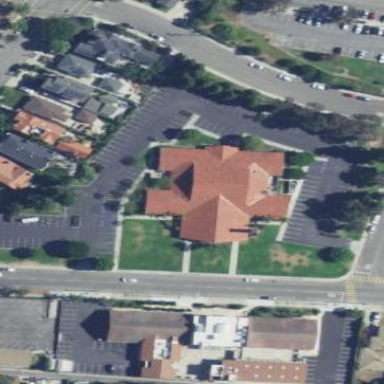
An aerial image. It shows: Beautiful church building.